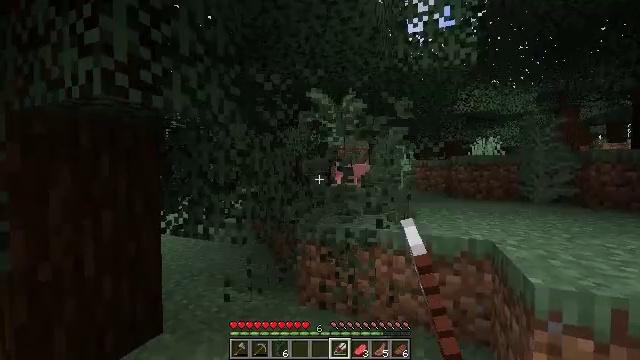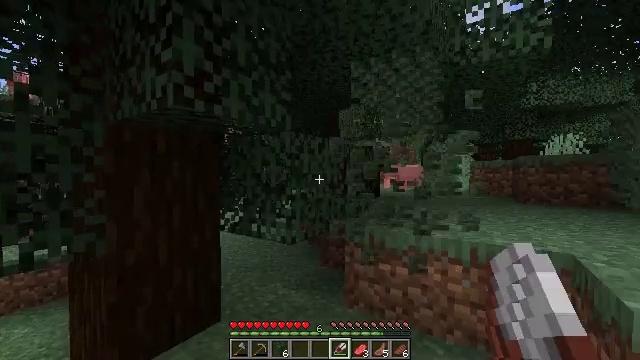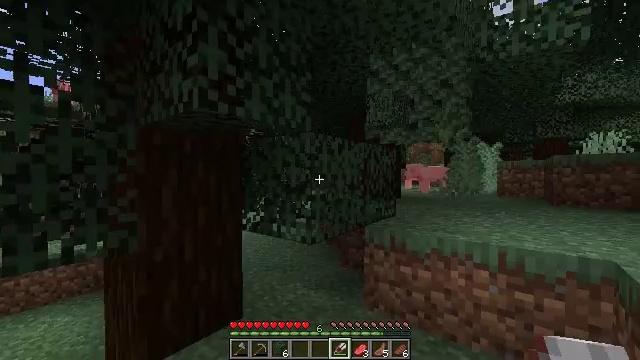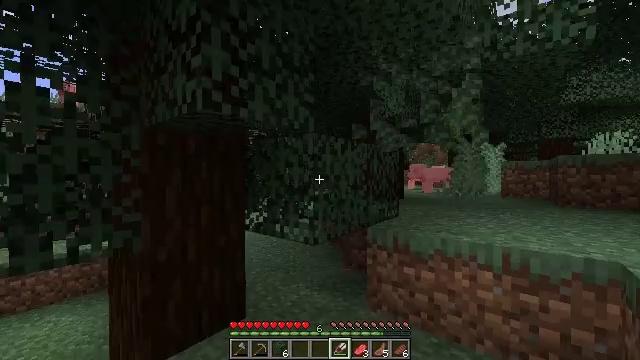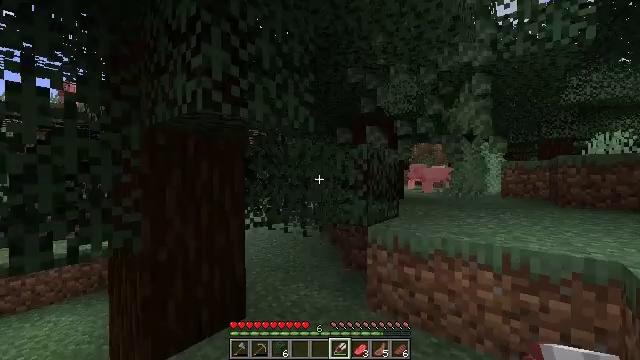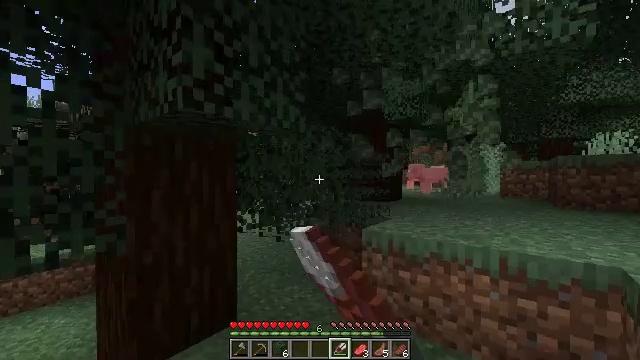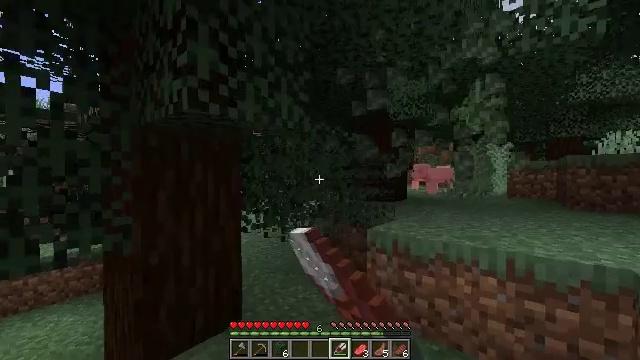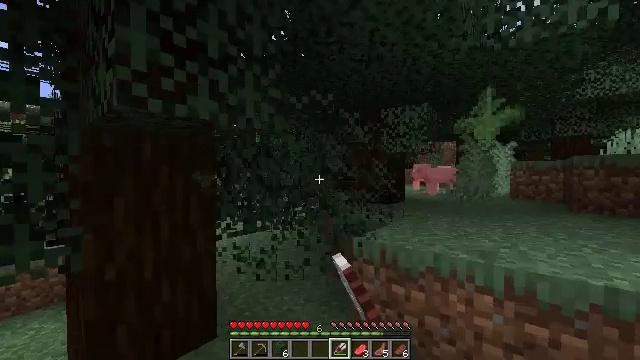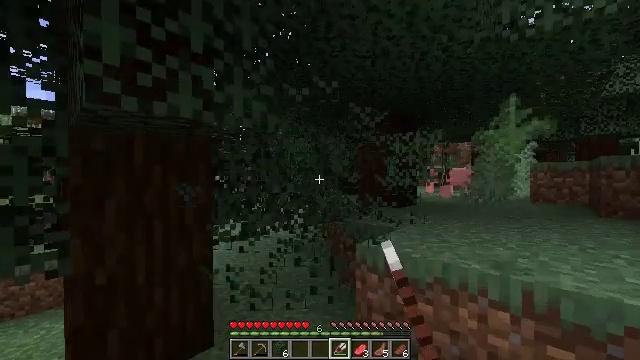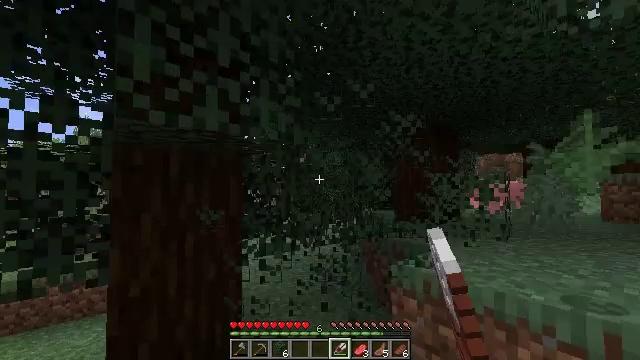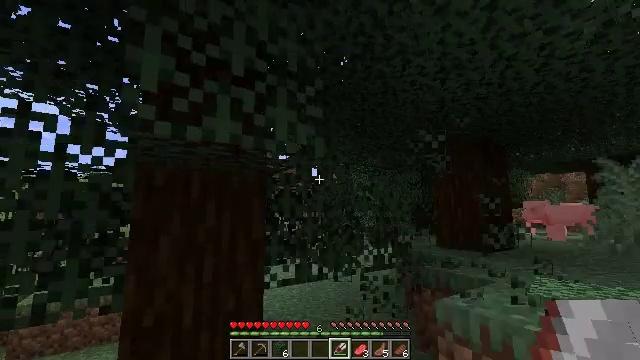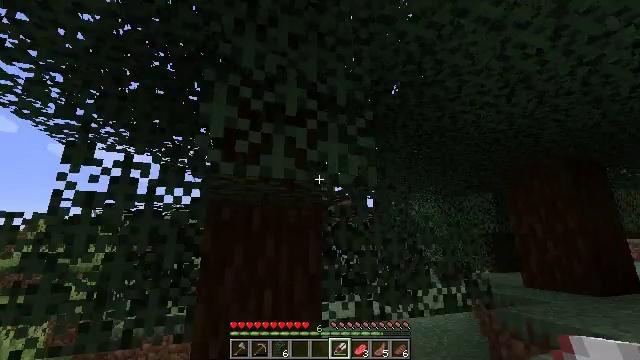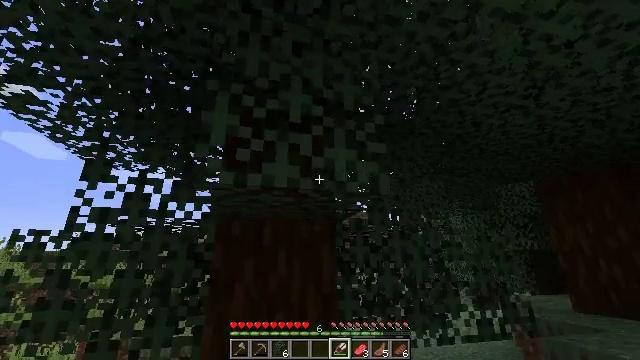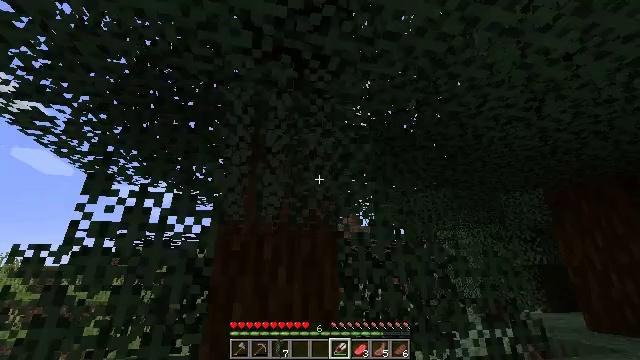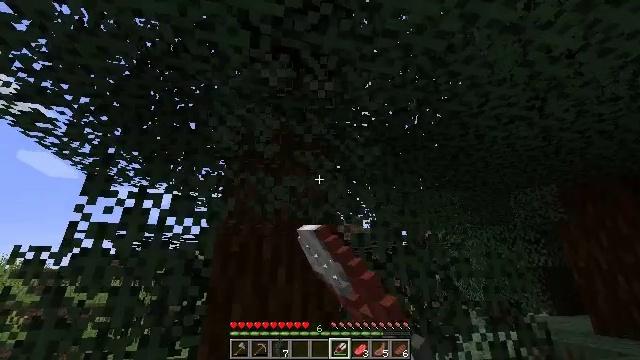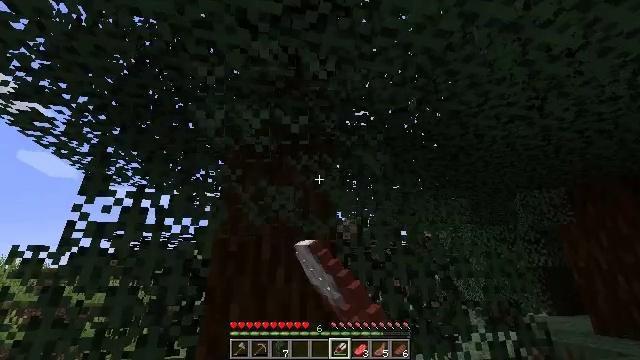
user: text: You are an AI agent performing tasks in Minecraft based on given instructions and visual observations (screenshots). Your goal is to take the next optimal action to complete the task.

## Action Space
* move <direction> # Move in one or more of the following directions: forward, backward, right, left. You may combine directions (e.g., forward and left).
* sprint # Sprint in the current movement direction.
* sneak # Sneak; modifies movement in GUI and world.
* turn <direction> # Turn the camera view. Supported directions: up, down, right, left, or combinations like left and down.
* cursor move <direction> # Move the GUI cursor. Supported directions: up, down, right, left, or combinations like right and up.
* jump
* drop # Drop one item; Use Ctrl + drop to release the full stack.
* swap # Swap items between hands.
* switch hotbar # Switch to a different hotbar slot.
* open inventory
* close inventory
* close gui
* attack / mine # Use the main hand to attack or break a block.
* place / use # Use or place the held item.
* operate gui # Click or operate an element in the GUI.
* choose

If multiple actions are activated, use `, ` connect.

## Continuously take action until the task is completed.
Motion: motion action
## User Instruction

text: Mine spruce leaves from the tree.
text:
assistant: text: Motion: turn left
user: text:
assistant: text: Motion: turn left
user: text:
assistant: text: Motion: no_op
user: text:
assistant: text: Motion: attack / mine
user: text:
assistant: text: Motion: move forward and move right, attack / mine
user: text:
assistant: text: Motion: move forward and move right, turn left
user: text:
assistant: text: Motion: move forward and move right
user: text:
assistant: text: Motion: move forward and move right, turn left
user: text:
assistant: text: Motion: move forward, turn left and up
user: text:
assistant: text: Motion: move forward, turn left and up
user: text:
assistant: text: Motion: turn left and up
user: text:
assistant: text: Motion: turn left and up
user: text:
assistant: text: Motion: turn up, attack / mine
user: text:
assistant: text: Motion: attack / mine
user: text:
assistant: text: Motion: attack / mine
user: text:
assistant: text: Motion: attack / mine
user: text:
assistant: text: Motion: no_op
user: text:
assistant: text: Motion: turn right and up
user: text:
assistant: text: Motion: turn right and up
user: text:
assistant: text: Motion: turn right and up
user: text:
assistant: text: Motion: turn right and up, attack / mine
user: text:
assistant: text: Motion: move forward, attack / mine
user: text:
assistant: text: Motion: move forward, attack / mine
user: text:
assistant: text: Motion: move forward, turn right and up
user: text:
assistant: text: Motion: turn right and up
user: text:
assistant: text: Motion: turn right and up
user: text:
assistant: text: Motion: turn right, attack / mine
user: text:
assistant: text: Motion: attack / mine